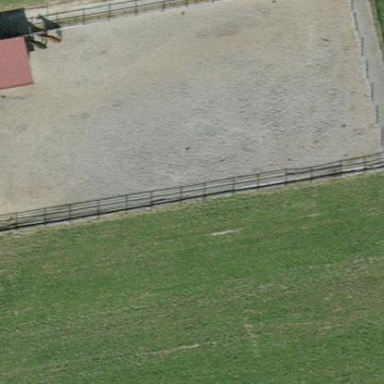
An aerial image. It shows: Area designated for horse riding.